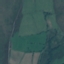
Land use / land cover: Pasture